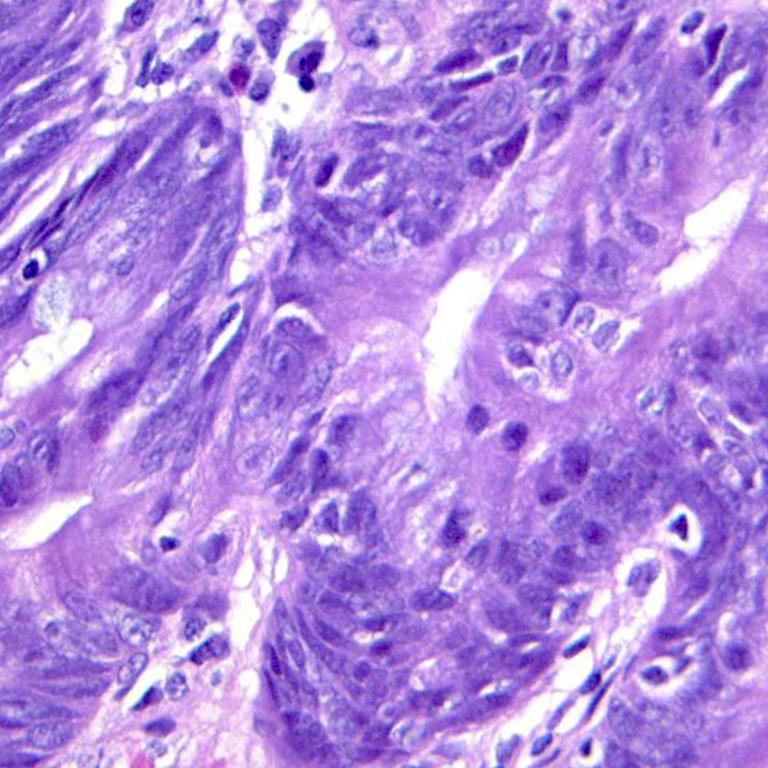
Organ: colon
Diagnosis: adenocarcinomas